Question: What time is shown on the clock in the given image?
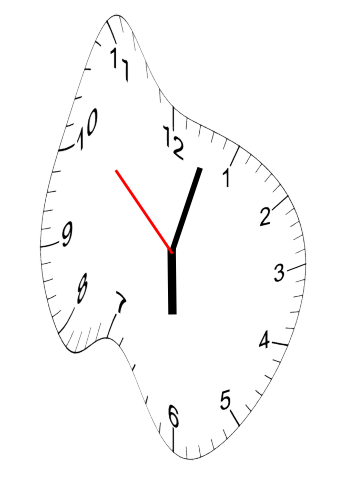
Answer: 06:02:52